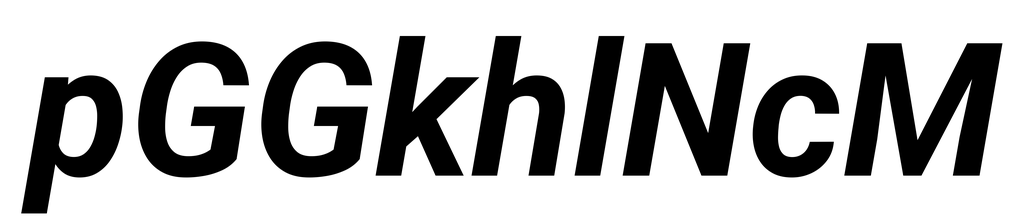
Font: Roboto-Italic_Bold_Italic